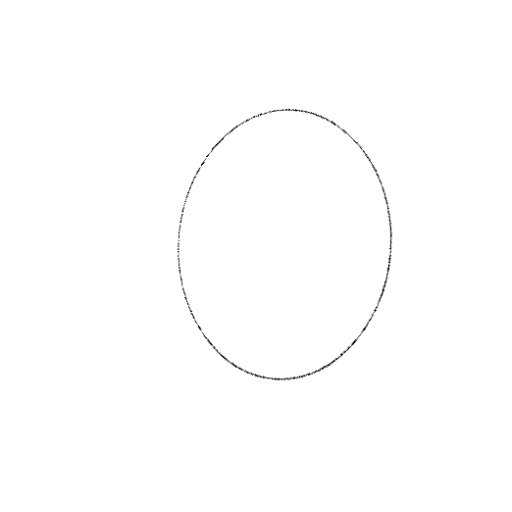
Crossing number: 0